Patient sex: M
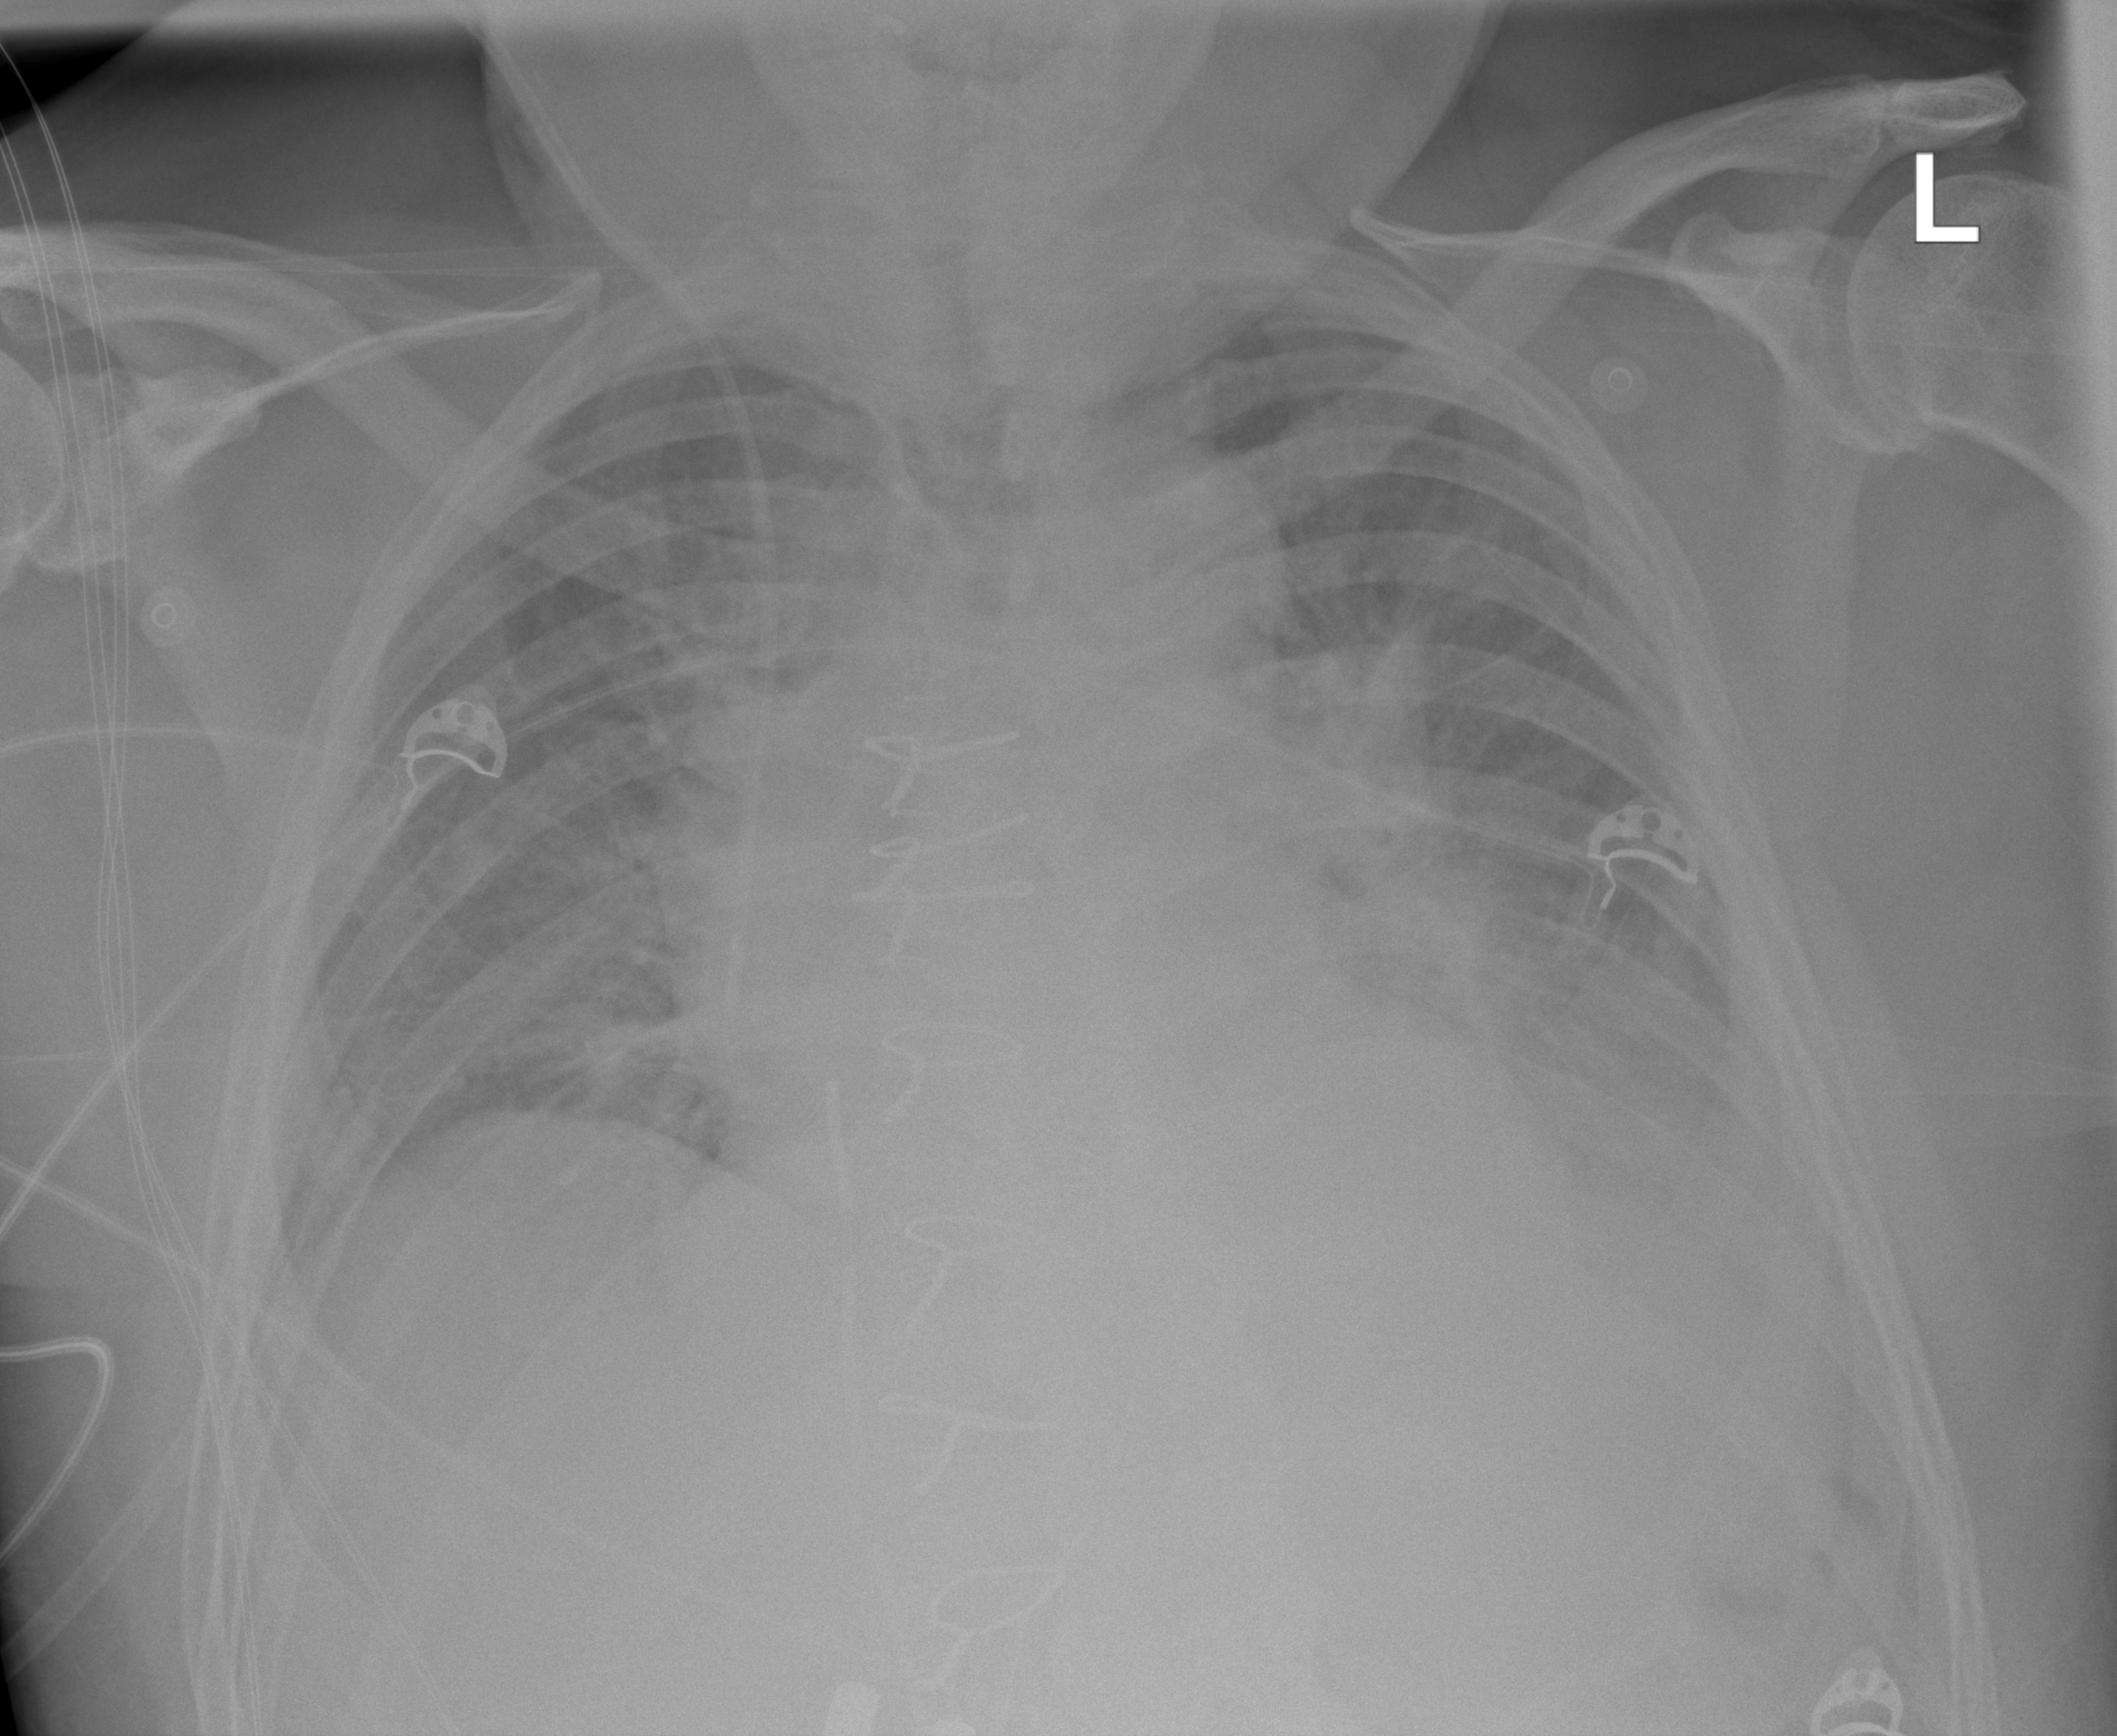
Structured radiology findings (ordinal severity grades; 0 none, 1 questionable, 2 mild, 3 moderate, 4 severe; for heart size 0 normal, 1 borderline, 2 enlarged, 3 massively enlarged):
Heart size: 2
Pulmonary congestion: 3
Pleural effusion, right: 0
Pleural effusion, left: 2
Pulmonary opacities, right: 2
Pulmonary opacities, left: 2
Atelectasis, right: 0
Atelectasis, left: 2